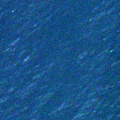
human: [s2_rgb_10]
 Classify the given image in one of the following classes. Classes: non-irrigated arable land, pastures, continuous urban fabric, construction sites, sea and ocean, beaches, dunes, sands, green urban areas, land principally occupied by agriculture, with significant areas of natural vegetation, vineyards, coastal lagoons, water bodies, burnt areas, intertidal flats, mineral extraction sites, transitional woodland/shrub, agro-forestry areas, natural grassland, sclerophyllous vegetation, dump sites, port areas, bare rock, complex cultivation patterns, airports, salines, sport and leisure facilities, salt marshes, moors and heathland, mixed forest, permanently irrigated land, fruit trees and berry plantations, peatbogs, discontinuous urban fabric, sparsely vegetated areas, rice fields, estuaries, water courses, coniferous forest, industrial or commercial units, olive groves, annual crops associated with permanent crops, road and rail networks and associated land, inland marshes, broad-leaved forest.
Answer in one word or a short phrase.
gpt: sea and ocean